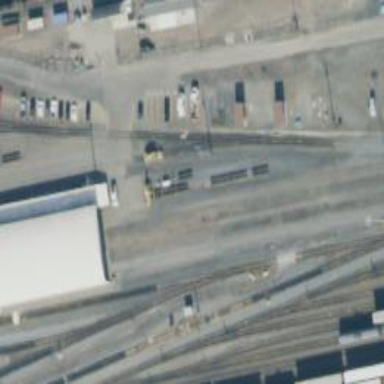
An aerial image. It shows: Railway yard in service.